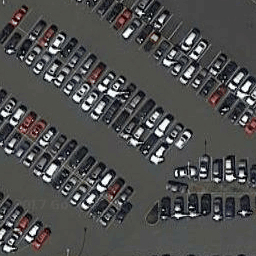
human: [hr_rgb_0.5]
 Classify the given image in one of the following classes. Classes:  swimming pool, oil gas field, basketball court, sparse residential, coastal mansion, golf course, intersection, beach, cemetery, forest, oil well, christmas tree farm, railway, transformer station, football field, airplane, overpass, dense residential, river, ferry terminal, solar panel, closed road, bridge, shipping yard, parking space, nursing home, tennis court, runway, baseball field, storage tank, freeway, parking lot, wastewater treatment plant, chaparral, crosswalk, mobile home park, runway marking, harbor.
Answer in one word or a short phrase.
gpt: parking lot